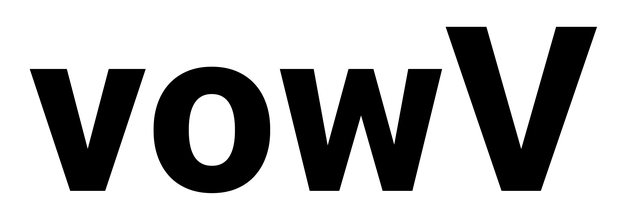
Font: Roboto_ExtraBold